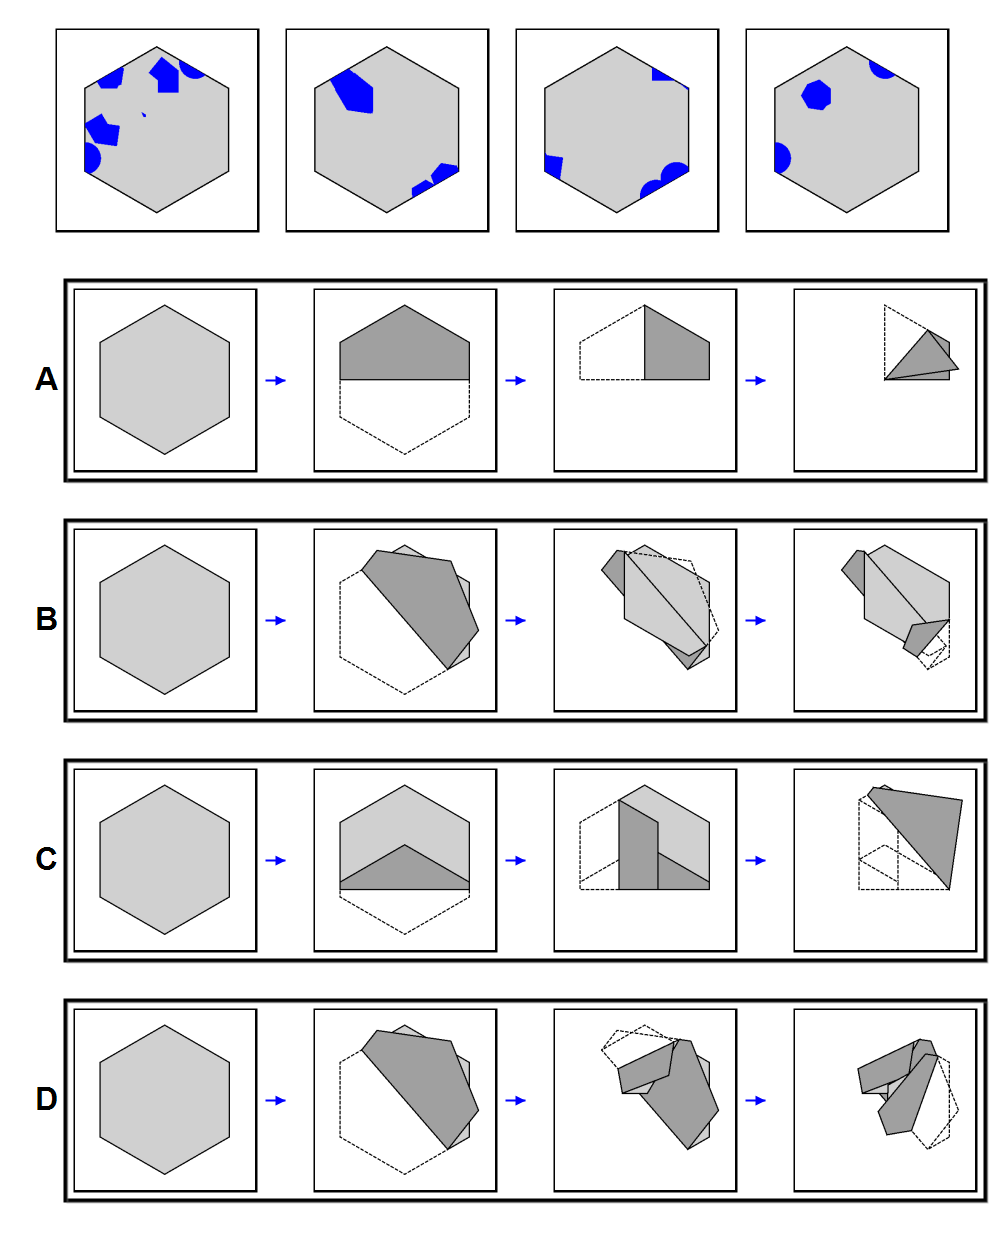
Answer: D